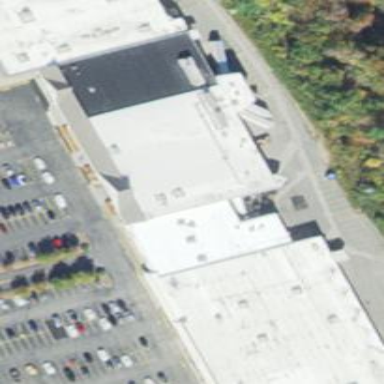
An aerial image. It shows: Mall building.